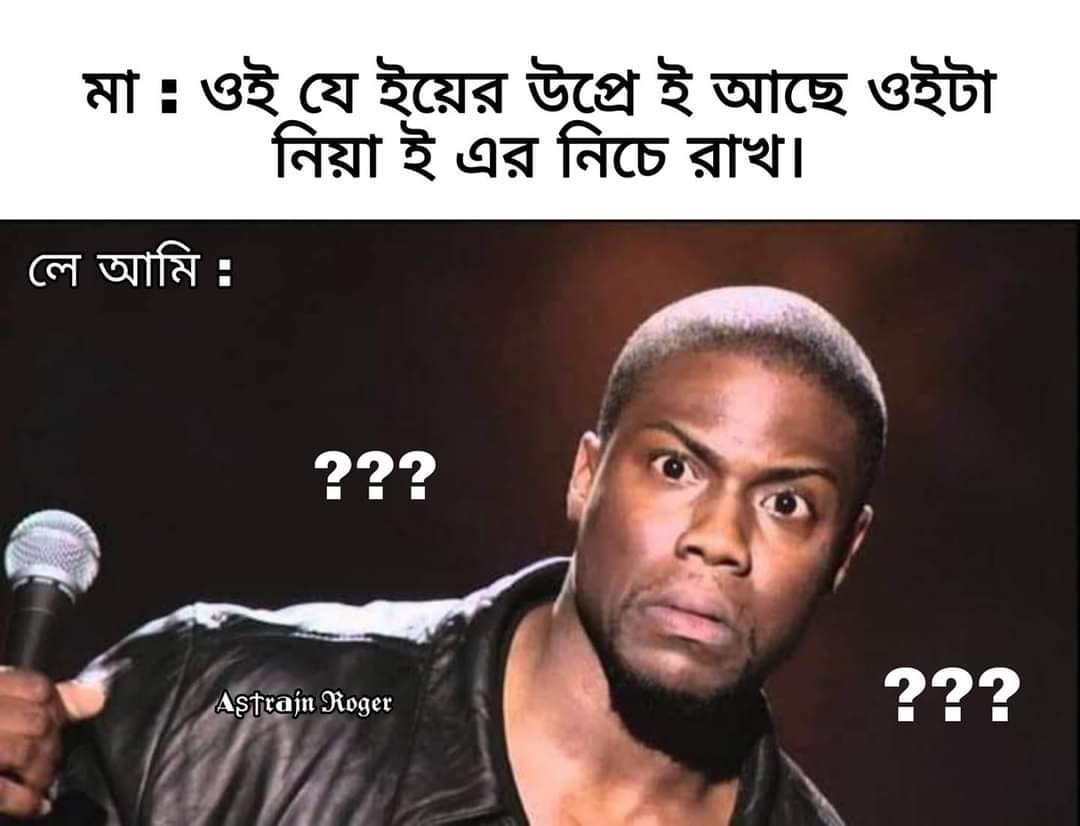
Caption: মাঃ ওই যে ইয়ের উপ্রে ই আছে ওইটা নিয়া ই এর নিচে রাখ।    লে আমিঃ     ???      ???
Label: non-hate